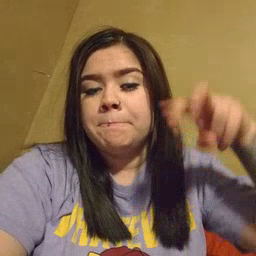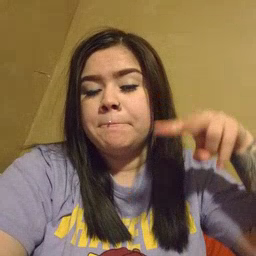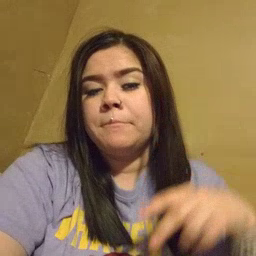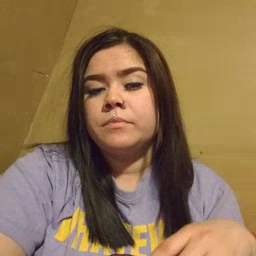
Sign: jump